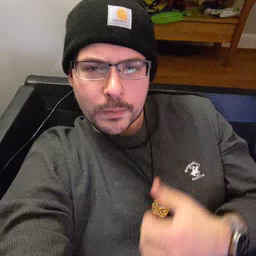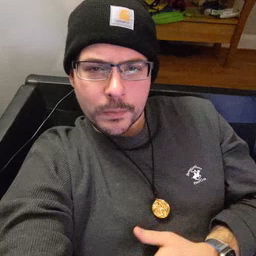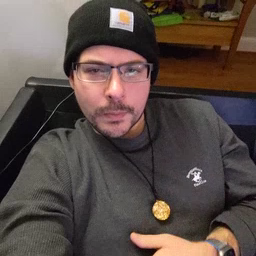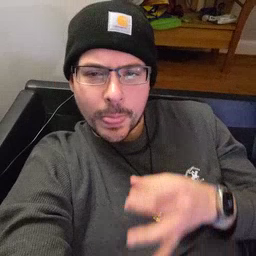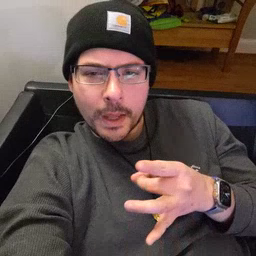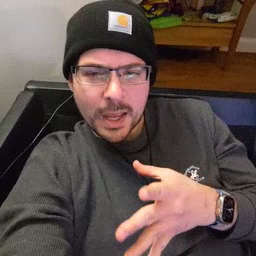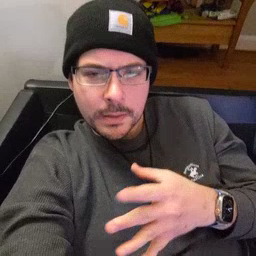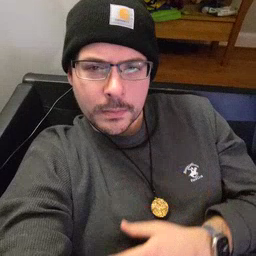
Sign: hate